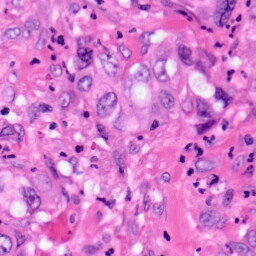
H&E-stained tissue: Pancreatic